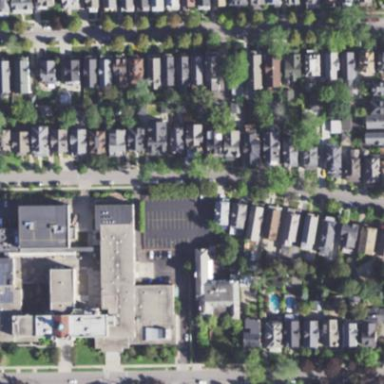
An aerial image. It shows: School.